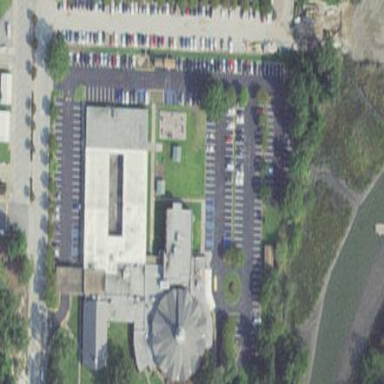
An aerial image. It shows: Parking area with surface.